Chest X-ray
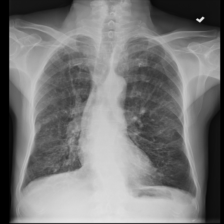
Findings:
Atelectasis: negative
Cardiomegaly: negative
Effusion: negative
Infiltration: negative
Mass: negative
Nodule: negative
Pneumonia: negative
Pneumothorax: negative
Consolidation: negative
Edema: negative
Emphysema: negative
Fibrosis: negative
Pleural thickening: negative
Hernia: negative